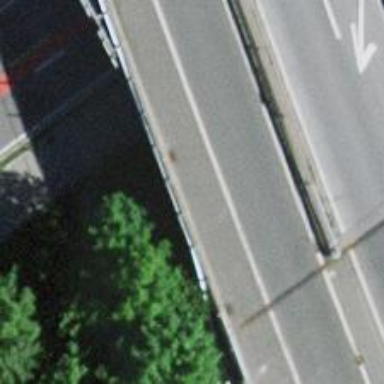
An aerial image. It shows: Trunk link highway bridge with asphalt surface.